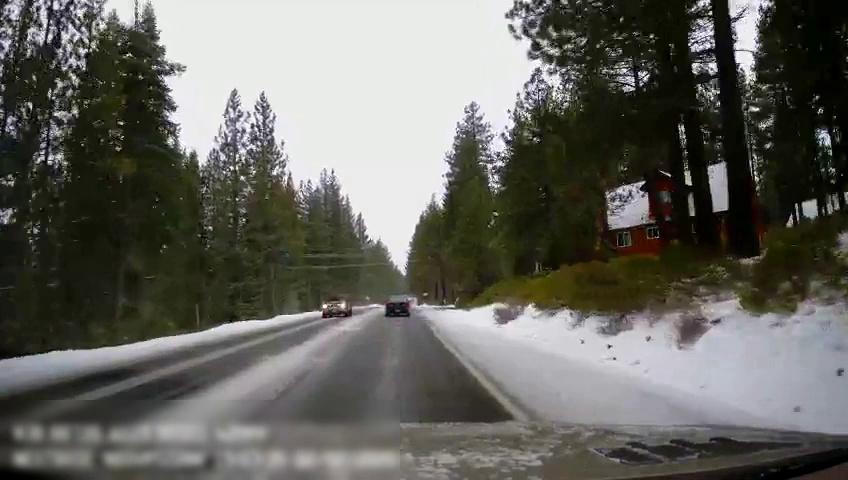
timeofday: Day
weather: Snowy
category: Drivable Space
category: Vehicles | Car
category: Vehicles | Car
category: Lanes | Current Lane